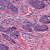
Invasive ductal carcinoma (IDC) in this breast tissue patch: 1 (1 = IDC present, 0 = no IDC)